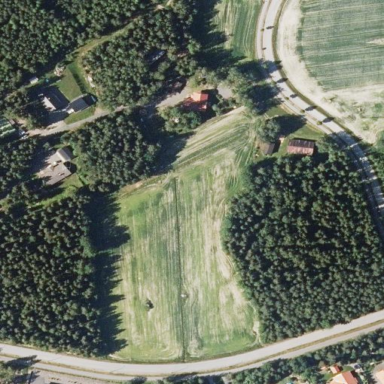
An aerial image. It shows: Beautiful meadow.